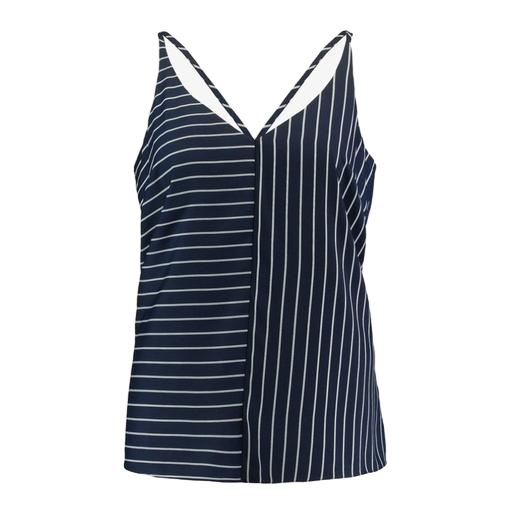
blue and white tank top, white striped split tank, blue striped tank top, white background